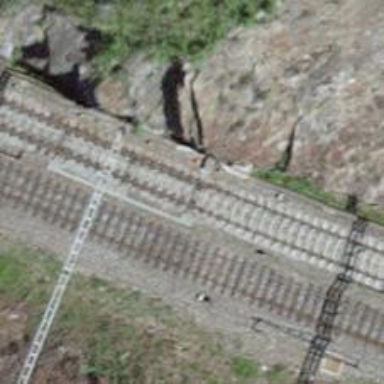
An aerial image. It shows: Railway switch with the turnout side on the left.